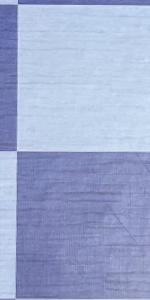
Label: Empty